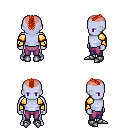
a pixel art fantasy rpg character, male body template, dark elf, purple skin, gold arm armor, magenta pants, red short mohawk hairstyle, metal boots, four views (front, back, left, right), 2x2 character sprite sheet, small pixel art, hard edges, no anti-aliasing